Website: apple
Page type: account-selection
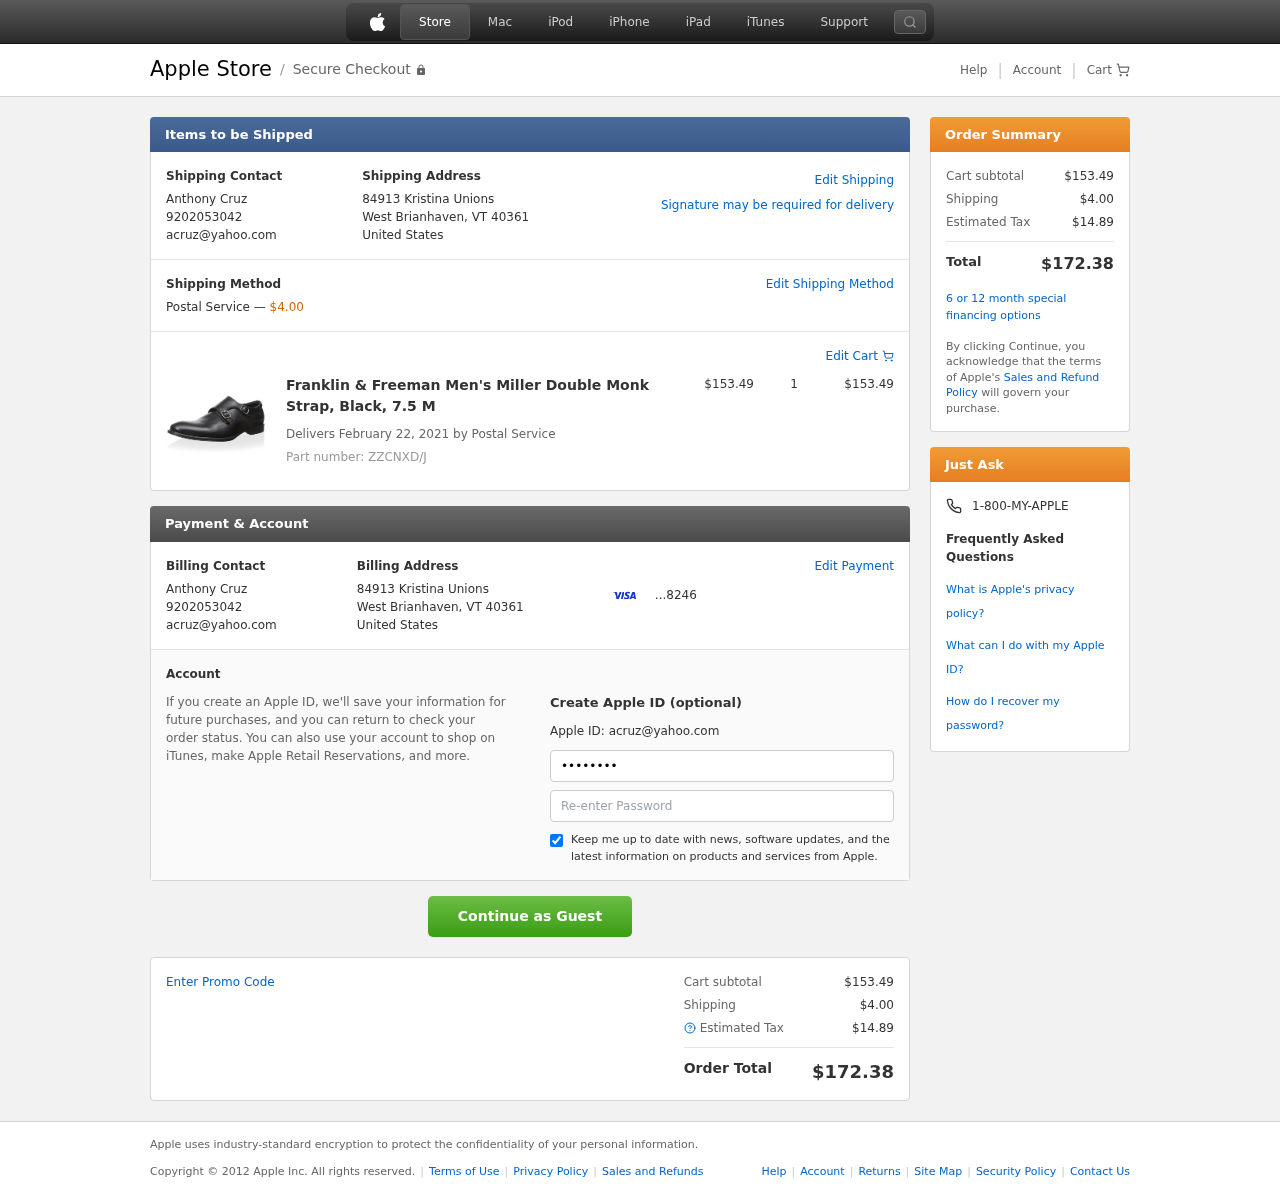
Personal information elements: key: PII_CARD_LAST4
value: ...8246
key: PII_CITY_STATE_ZIP
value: West Brianhaven, VT 40361
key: PII_COUNTRY
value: United States
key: PII_EMAIL
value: acruz@yahoo.com
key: PII_FULLNAME
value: Anthony Cruz
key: PII_PHONE
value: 9202053042
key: PII_STREET
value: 84913 Kristina Unions
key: PII_FIRSTNAME
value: Anthony
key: PII_LASTNAME
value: Cruz
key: PII_FULLNAME2
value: Anthony Cruz
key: PII_FULLNAME3
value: Anthony Cruz
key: PII_FIRSTNAME2
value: Anthony
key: PII_FIRSTNAME3
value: Anthony
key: PII_LASTNAME2
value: Cruz
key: PII_LASTNAME3
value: Cruz
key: PII_FIRSTNAME_DERIVED
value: Anthony
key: PII_LASTNAME_DERIVED
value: Cruz
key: PII_FULLNAME_DERIVED
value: Anthony Cruz
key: PII_NAME_FULL_DERIVED
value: Anthony Cruz
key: PII_PHONE_LINE
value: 3042
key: PII_PHONE_SUFFIX
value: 3042
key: PII_PHONE2
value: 9202053042
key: PII_PHONE3
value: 9202053042
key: PII_PHONE_NUMERIC
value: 9202053042
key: PII_PHONE_LINE_NUMERIC
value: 3042
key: PII_PHONE_SUFFIX_NUMERIC
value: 3042
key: PII_PHONE2_NUMERIC
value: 9202053042
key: PII_PHONE3_NUMERIC
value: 9202053042
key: PII_PHONE_DIGITS
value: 9202053042
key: PII_PHONE_LAST4
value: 3042
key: PII_EMAIL2
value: acruz@yahoo.com
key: PII_EMAIL3
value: acruz@yahoo.com
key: PII_CITY
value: West Brianhaven
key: PII_STATE_ABBR
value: VT
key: PII_POSTCODE
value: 40361
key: PII_POSTCODE_FULL
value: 40361
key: PII_CITY_STATE
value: West Brianhaven, VT
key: PII_POSTCODE_NUMERIC
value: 40361
Product elements: key: PRODUCT1_NAME
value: Franklin & Freeman Men's Miller Double Monk Strap, Black, 7.5 M
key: PRODUCT1_PRICE
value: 153.49
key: PRODUCT1_QUANTITY
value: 1
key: PRODUCT_PART_NUMBER
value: Part number: ZZCNXD/J
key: PRODUCT_TOTAL
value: $153.49
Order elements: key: ORDER_SHIPPING_COST
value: $4.00
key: ORDER_DELIVERY_DATE
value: Delivers February 22, 2021 by Postal Service
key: ORDER_SUBTOTAL
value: $153.49
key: ORDER_TAX
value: $14.89
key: ORDER_TOTAL
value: $172.38